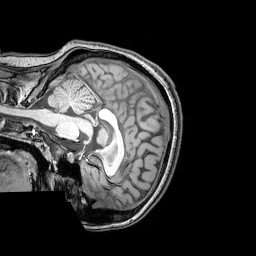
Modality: T1w
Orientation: sagittal
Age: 20
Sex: female
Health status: healthy
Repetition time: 0.081 s
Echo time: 0.037 s